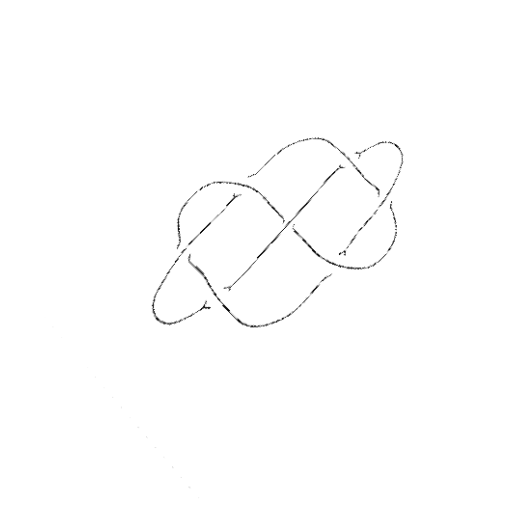
Crossing number: 7